Interaction volume radius: 5 \u00c5
Interaction volume height: 30 \u00c5
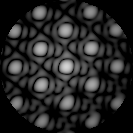
Disorder parameter: 0.03836